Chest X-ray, PA view. Patient: 23 years old, sex M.
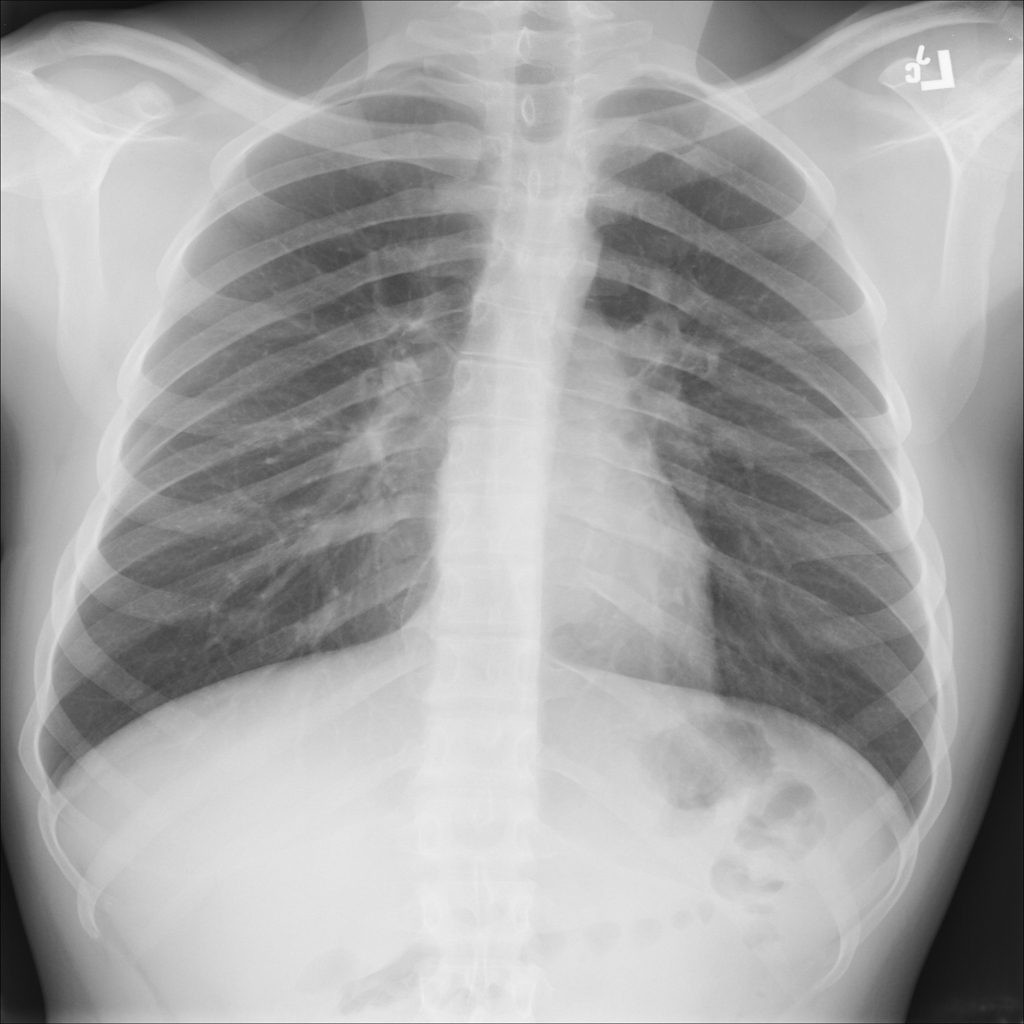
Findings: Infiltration